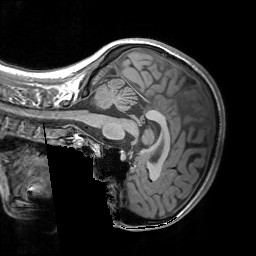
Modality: T1w
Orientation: sagittal
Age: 22
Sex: female
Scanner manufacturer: siemens
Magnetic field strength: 3 T
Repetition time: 1.9 s
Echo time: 0.00252 s